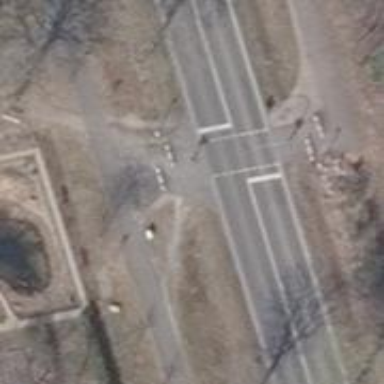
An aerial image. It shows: Secondary road with separate sidewalks on both sides. The road has asphalt surface.